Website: macys
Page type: billing-address
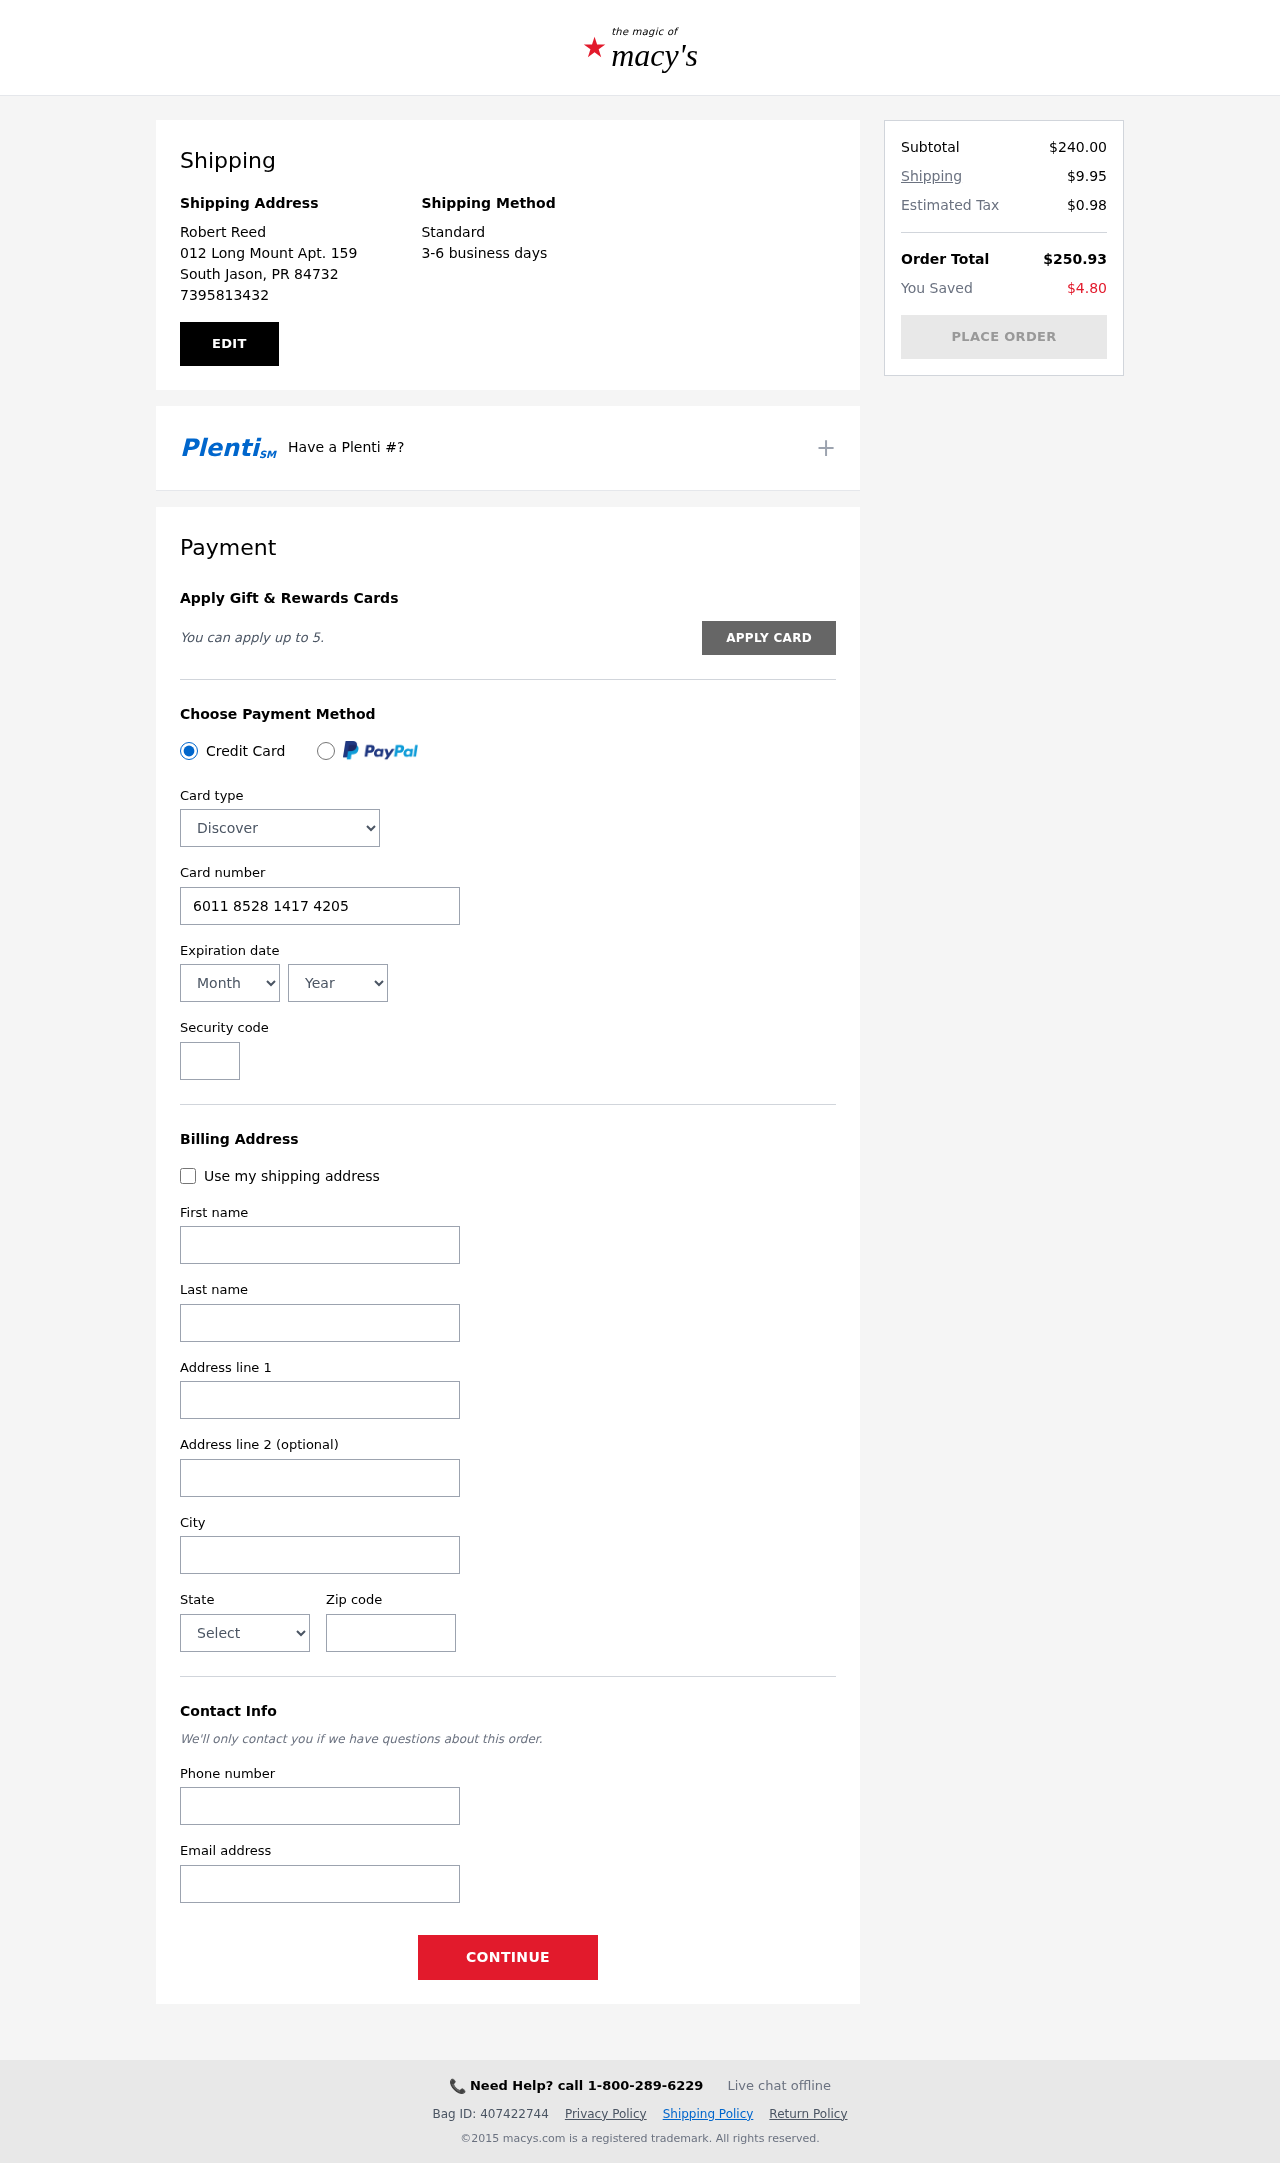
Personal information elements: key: PII_CARD_CVV
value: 841
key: PII_CARD_EXPIRY_MONTH
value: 12
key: PII_CARD_EXPIRY_YEAR
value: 30
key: PII_CARD_NUMBER
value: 6011 8528 1417 4205
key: PII_CARD_TYPE
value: Discover
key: PII_CITY
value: South Jason
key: PII_CITY_STATE_ZIP
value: South Jason, PR 84732
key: PII_EMAIL
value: robert.reed@gmail.com
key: PII_FIRSTNAME
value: Robert
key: PII_FULLNAME
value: Robert Reed
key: PII_LASTNAME
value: Reed
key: PII_PHONE
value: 7395813432
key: PII_POSTCODE
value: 84732
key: PII_STATE
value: PR
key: PII_STREET
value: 012 Long Mount Apt. 159
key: PII_STREET2
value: Suite 578
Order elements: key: ORDER_SUBTOTAL
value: $240.00
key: ORDER_SHIPPING_COST
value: $9.95
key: ORDER_TAX
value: $0.98
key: ORDER_TOTAL
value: $250.93
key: ORDER_SAVINGS
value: $4.80